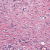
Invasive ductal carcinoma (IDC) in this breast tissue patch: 1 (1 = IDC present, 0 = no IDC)